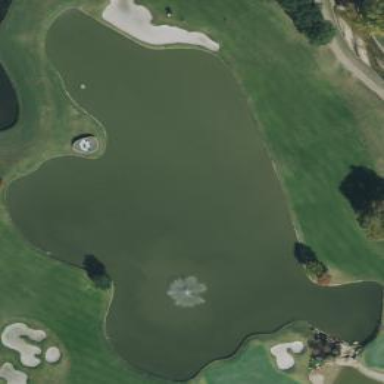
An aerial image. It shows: Water hazard on golf course. The hazard is natural water feature.